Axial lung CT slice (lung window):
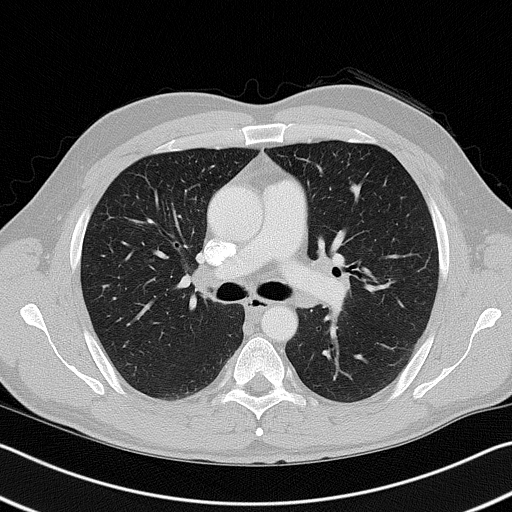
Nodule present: no